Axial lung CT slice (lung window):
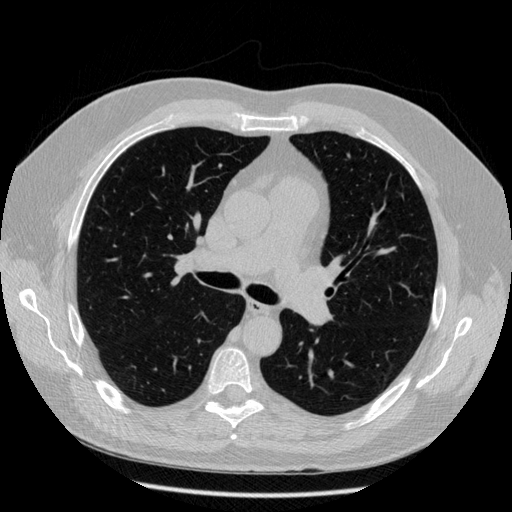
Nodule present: no